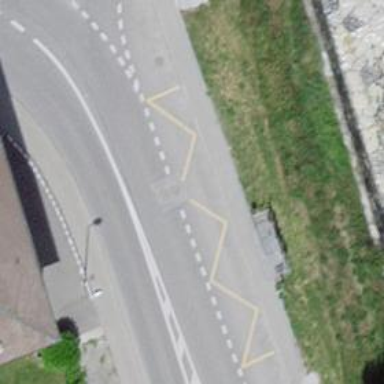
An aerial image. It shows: Public transport stop position.